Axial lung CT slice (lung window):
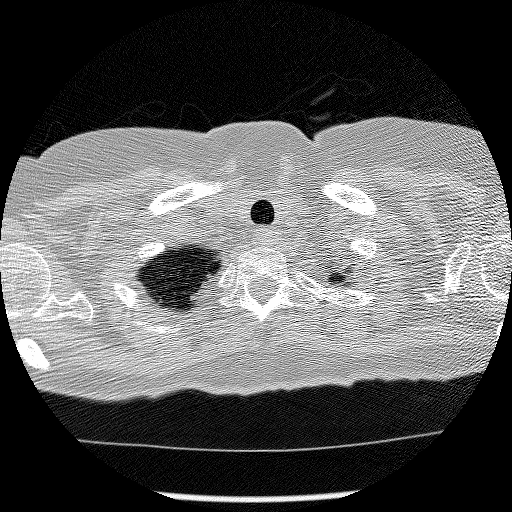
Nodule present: no